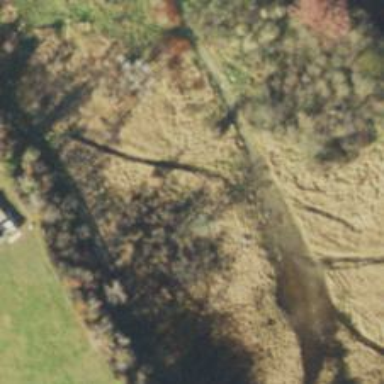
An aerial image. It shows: Beautiful wet meadow natural wetland.